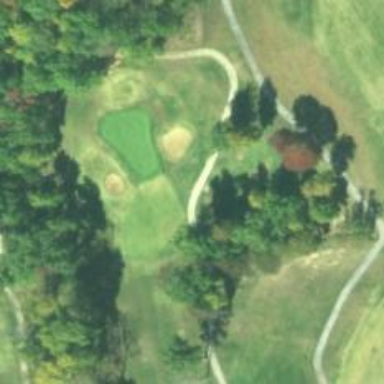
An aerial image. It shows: View of golf hole.